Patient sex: M
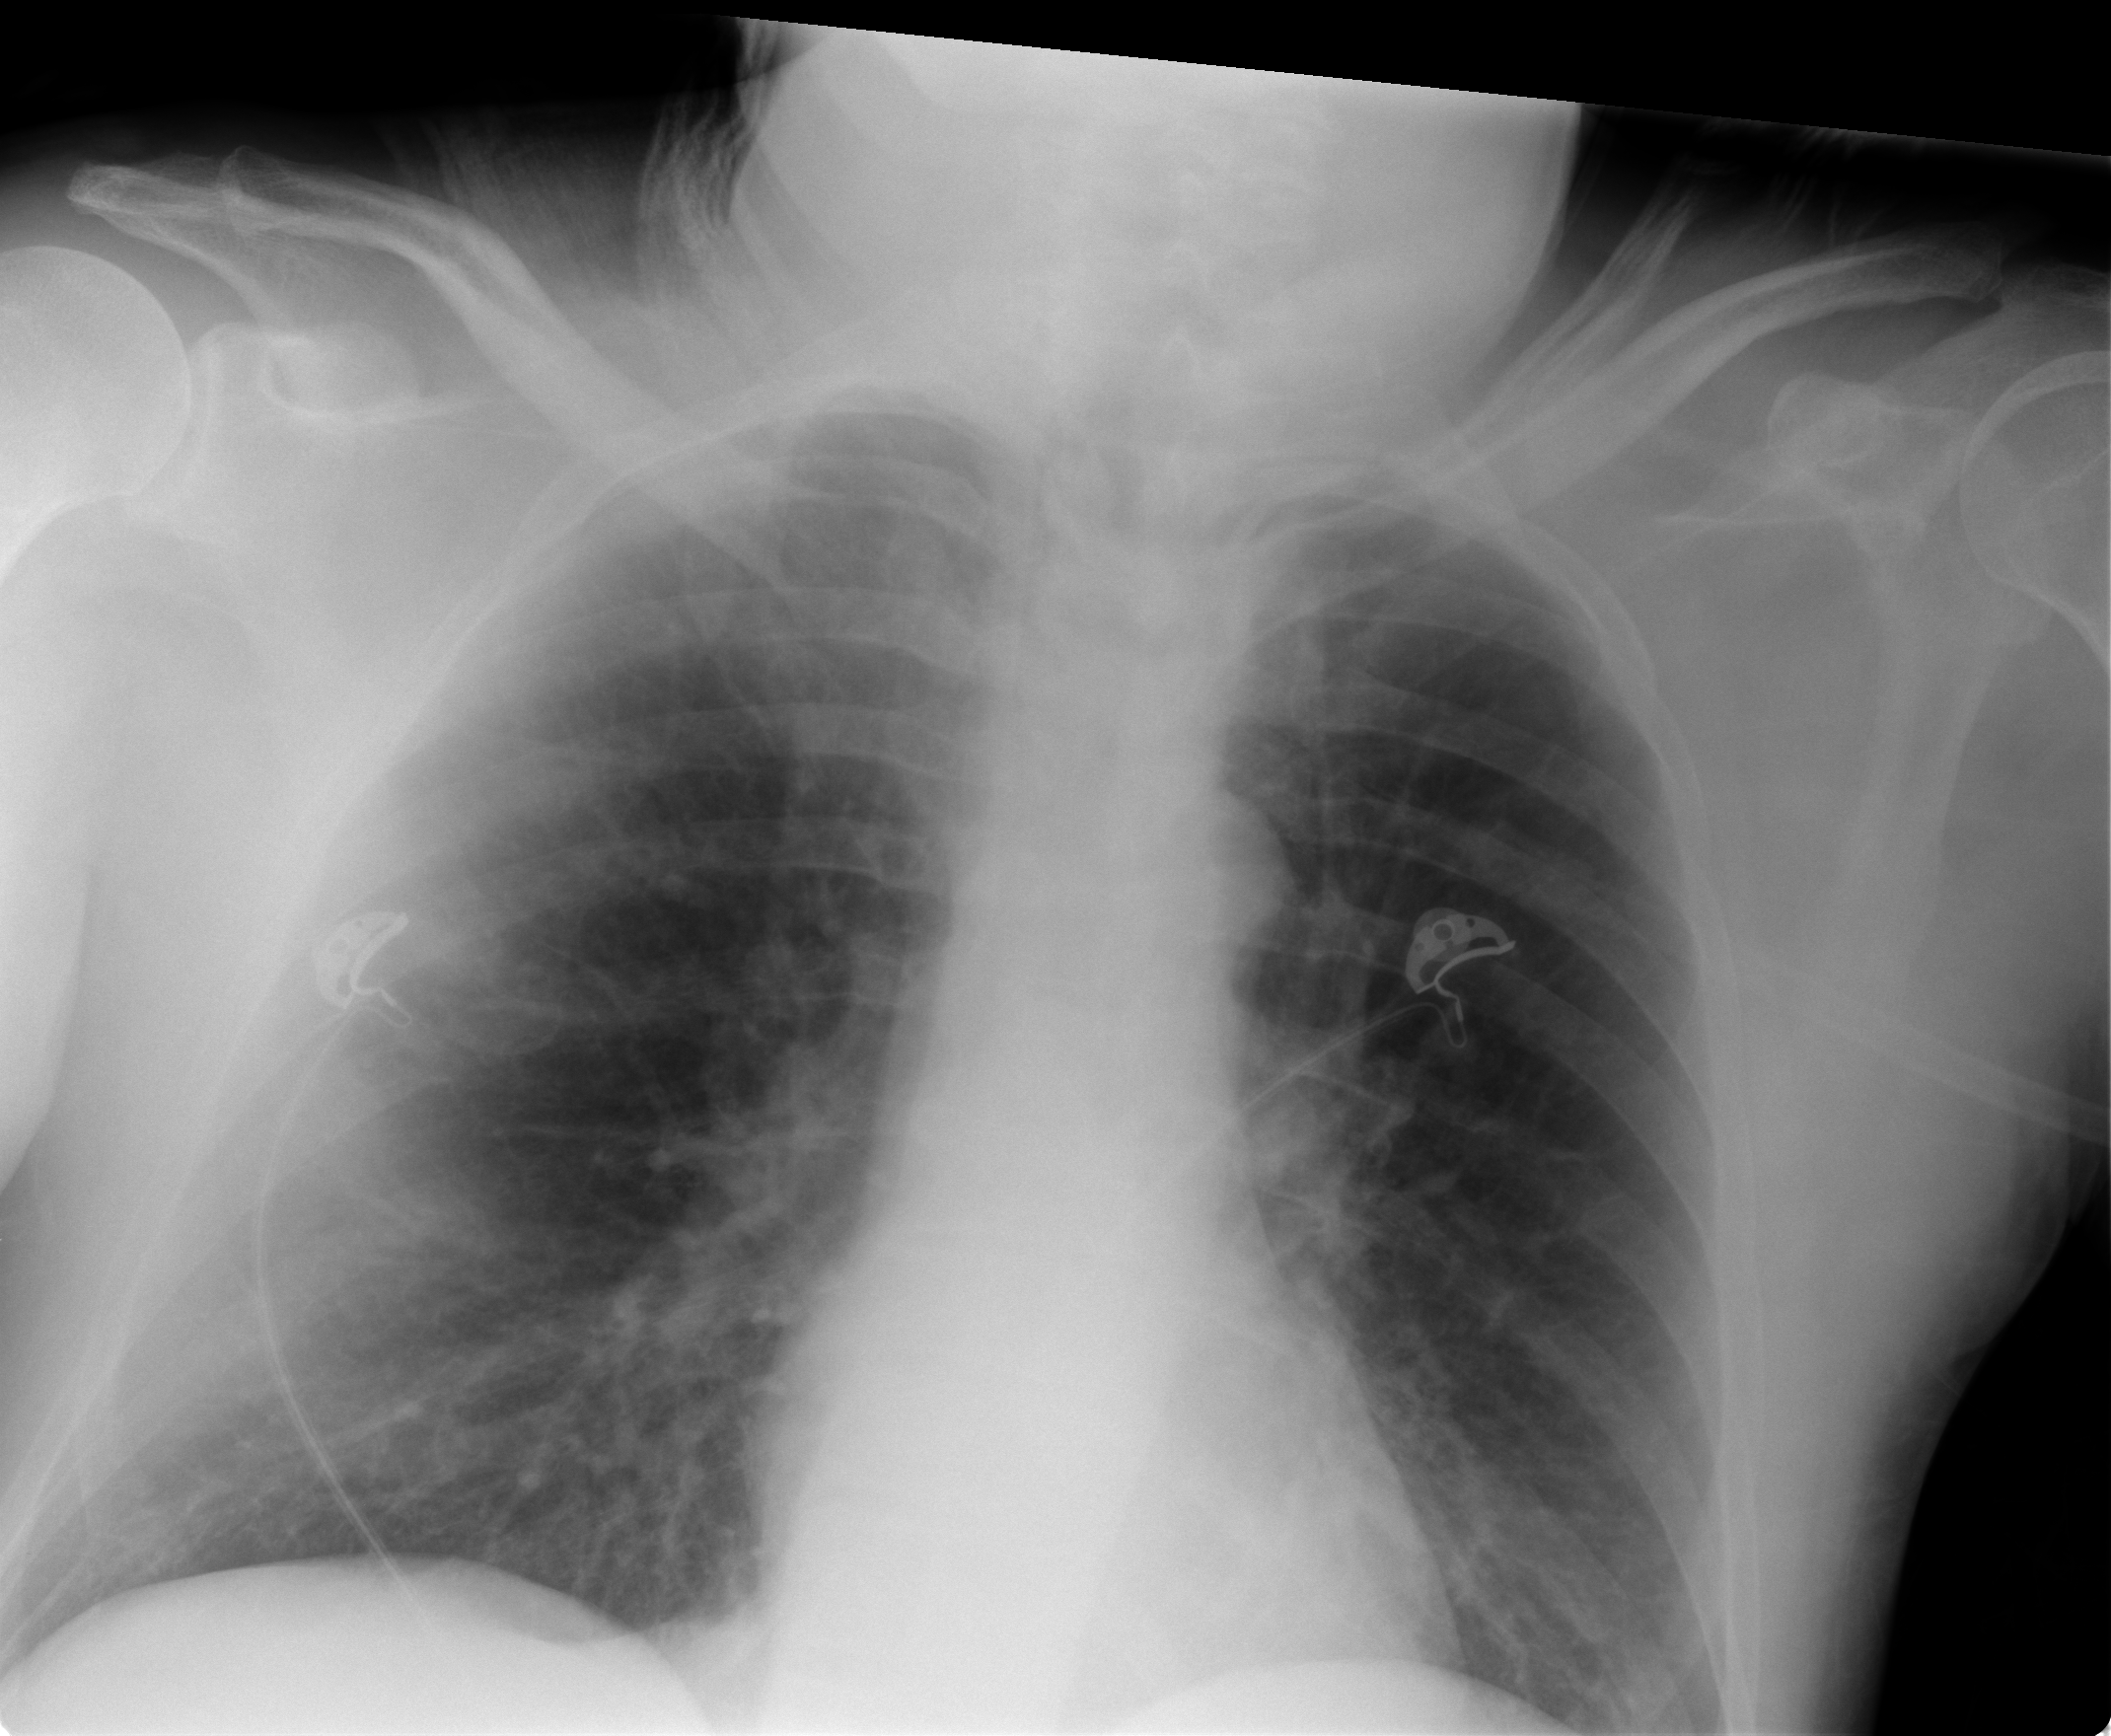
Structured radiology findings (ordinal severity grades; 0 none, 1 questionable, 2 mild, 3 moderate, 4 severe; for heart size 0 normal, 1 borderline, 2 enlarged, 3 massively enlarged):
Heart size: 0
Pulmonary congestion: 0
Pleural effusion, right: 0
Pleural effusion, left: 0
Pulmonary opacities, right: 0
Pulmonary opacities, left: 0
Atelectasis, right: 0
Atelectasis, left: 2